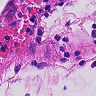
Metastatic tissue present: no